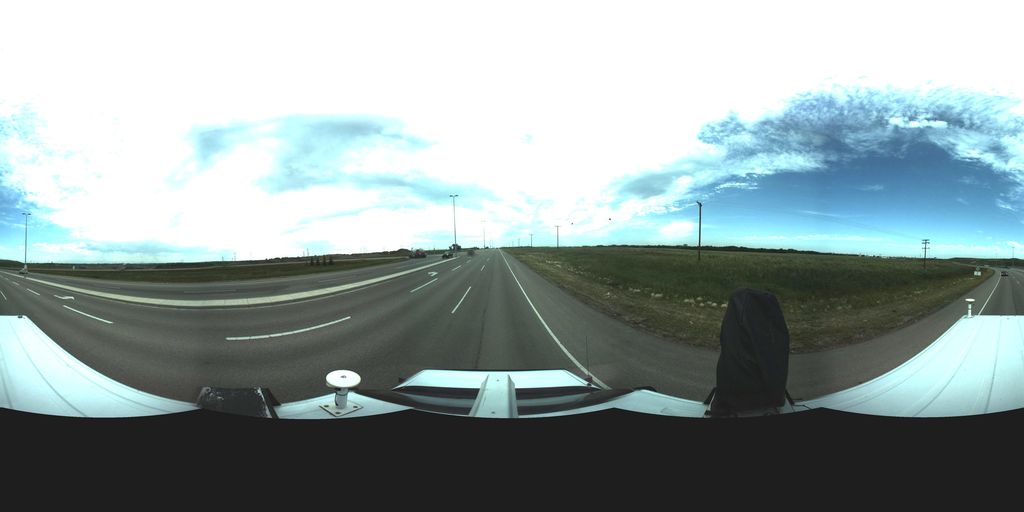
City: saskatoon